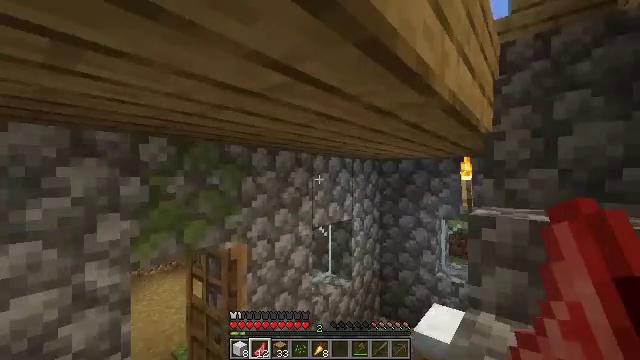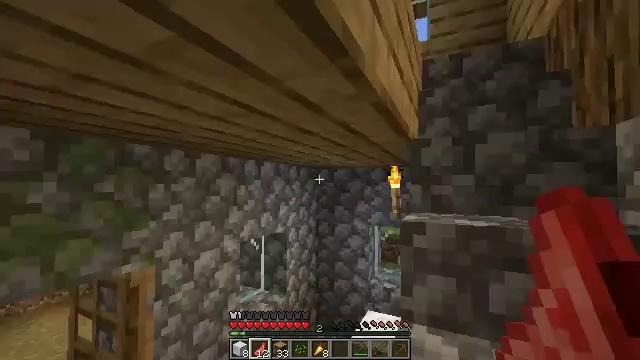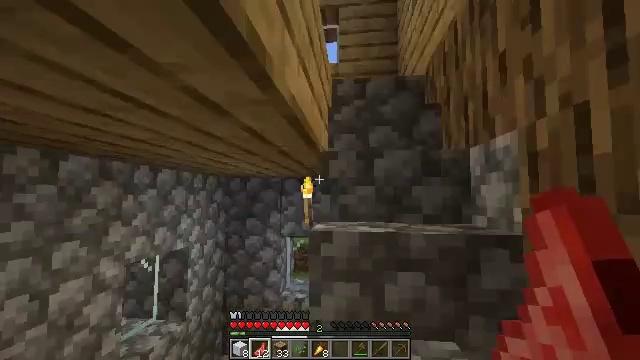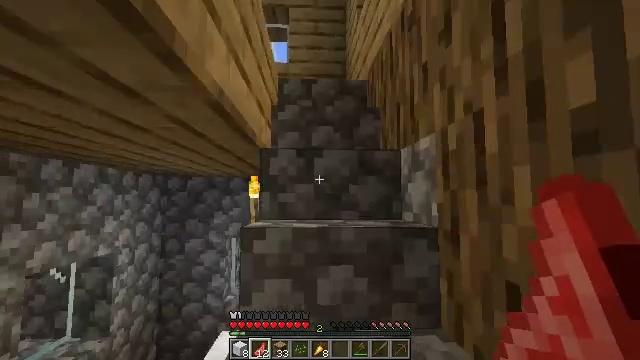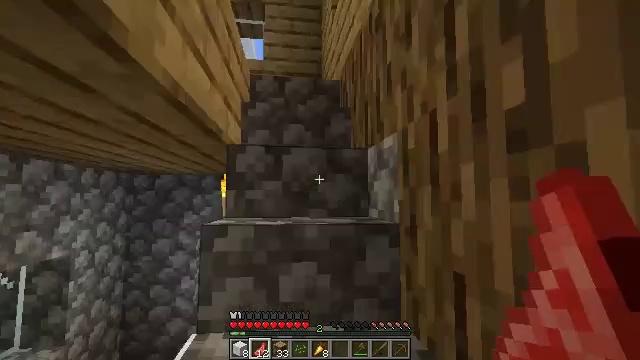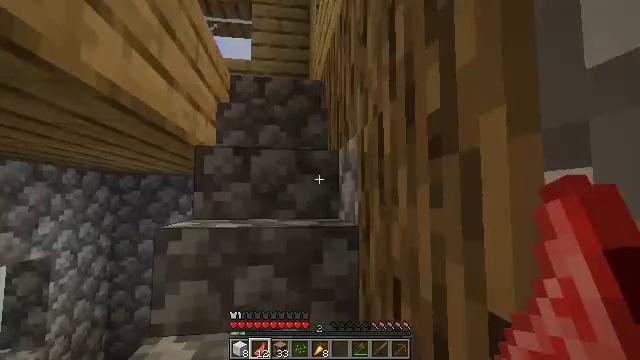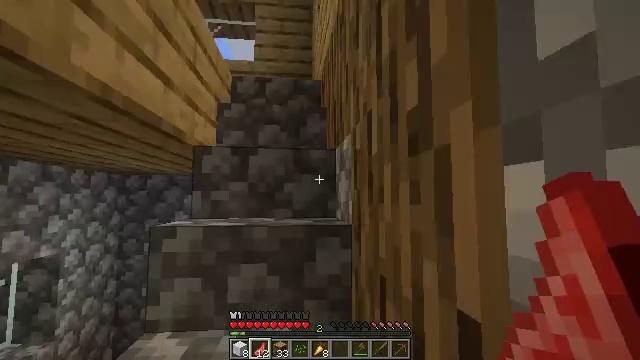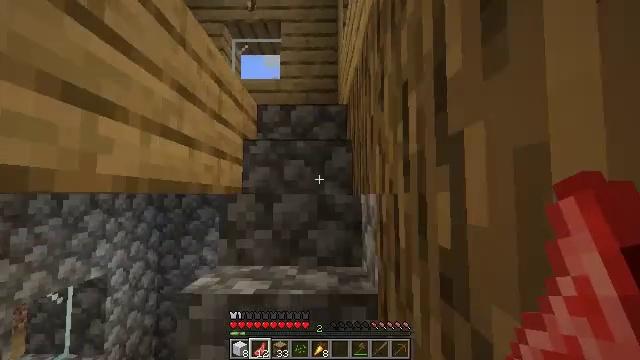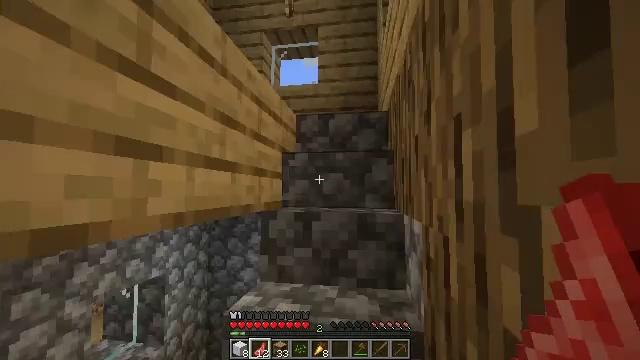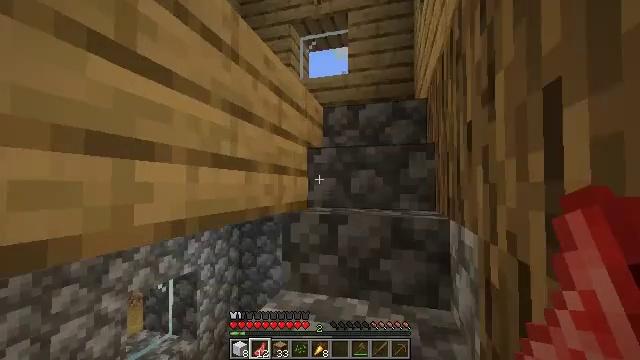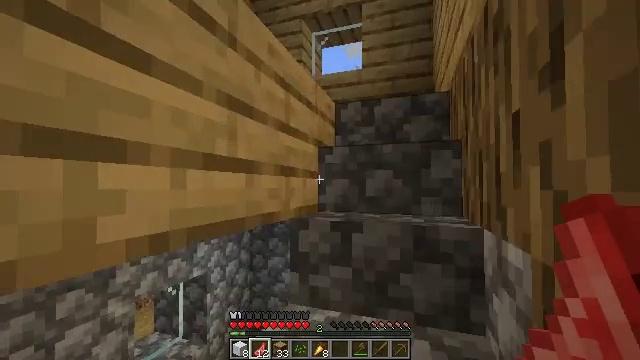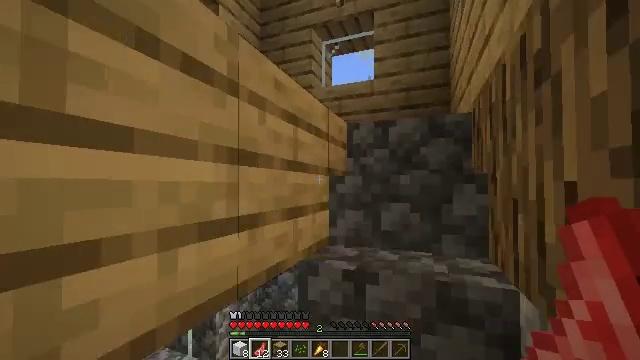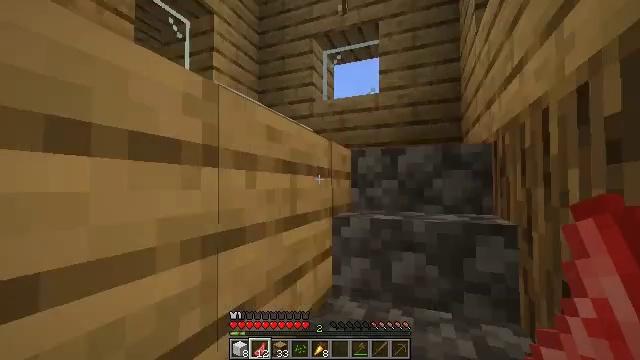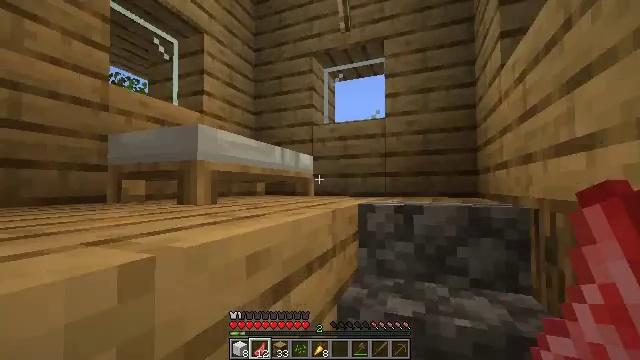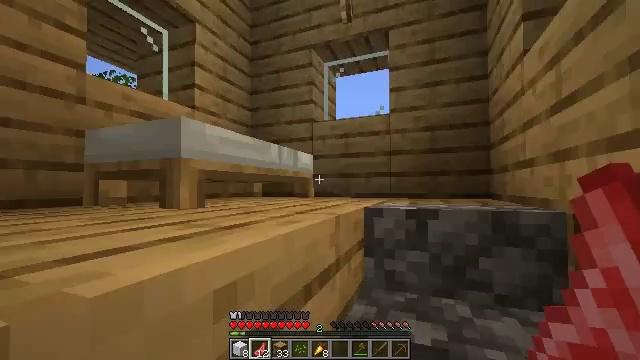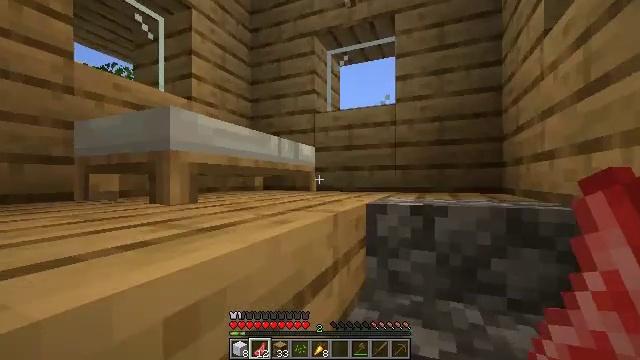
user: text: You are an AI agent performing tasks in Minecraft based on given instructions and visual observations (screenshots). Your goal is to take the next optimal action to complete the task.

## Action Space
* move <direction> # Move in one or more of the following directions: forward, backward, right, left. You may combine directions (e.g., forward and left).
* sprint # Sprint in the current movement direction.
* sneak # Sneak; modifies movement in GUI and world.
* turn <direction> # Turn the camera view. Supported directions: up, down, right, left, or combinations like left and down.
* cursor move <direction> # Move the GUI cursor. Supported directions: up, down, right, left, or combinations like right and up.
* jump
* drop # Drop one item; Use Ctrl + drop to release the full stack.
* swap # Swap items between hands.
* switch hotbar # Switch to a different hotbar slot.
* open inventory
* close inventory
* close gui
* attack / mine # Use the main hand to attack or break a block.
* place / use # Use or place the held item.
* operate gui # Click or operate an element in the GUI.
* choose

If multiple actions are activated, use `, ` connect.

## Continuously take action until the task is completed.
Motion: motion action
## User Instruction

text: Collect the brewing stand for reuse.
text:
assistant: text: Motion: move forward and move right, turn right and up
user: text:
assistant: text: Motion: move forward and move right, turn right and up
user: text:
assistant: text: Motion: move forward and move right, turn right
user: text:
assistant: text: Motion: move right, turn right
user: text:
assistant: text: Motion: move right
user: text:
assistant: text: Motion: move right, turn left
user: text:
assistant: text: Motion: move forward and move right, turn left
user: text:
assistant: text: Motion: move forward and move right, turn left
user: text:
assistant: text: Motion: move forward and move right, turn left
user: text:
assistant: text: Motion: move forward, turn left
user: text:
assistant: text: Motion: move forward, turn left
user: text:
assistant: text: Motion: move forward
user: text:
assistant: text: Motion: move forward
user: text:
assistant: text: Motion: move forward
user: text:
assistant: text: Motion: move forward and move right, turn left and down
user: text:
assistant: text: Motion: move forward and move right, turn left and down
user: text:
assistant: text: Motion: move forward and move right, turn left and down
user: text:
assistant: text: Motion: move forward and move right, turn left and down
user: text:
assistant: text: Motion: move right, turn left and down
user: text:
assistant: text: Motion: move right, turn left and down
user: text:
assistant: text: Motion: move right, turn left and up
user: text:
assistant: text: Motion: move right, turn left and up
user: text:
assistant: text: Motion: move right, turn left
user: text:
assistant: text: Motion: move right, turn left
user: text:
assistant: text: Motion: no_op
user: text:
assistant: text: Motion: no_op
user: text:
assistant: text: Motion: no_op
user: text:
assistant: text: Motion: no_op
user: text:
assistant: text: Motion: no_op
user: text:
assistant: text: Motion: no_op